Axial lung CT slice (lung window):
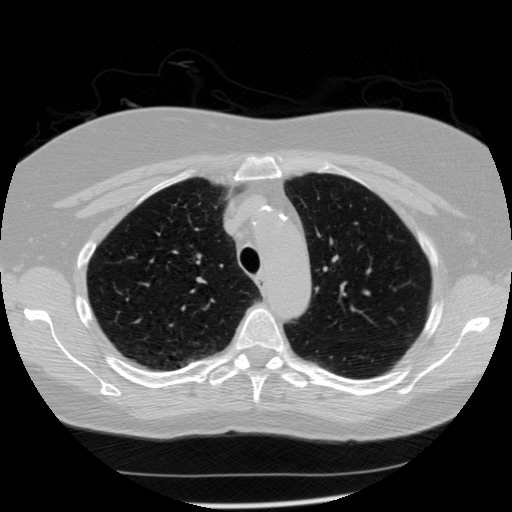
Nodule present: no